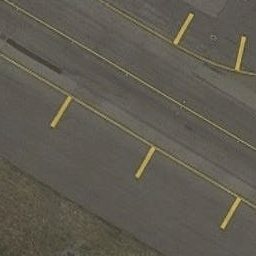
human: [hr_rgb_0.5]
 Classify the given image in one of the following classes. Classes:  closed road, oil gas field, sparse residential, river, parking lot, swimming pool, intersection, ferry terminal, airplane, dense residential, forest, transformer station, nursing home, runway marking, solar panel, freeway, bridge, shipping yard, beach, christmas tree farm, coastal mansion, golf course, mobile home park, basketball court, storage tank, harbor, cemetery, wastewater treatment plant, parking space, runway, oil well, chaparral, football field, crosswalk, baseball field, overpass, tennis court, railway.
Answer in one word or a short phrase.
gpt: runway marking